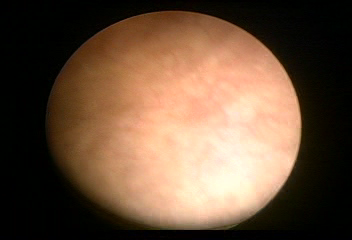
Modality: WLC
Class: Normal mucosa
Bladder cancer association: No